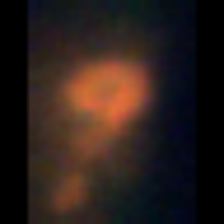
Taxon: Unknown_detritus
Group: Unknown